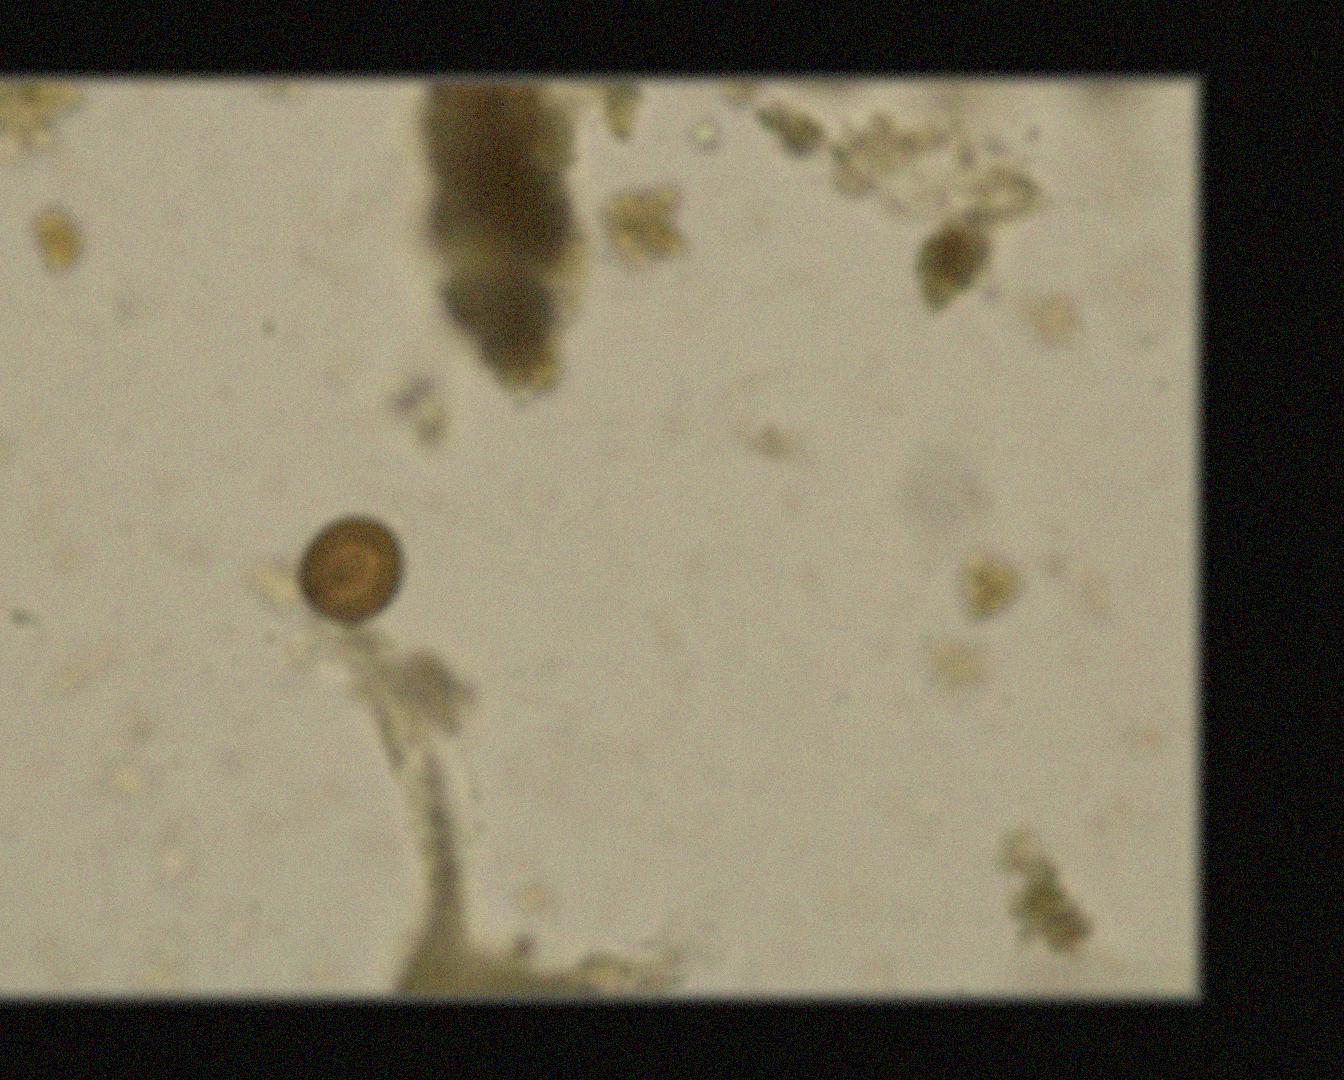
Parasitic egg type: Taenia spp. egg